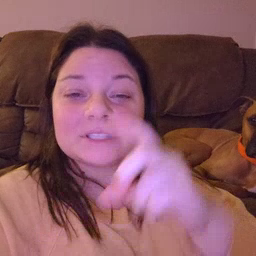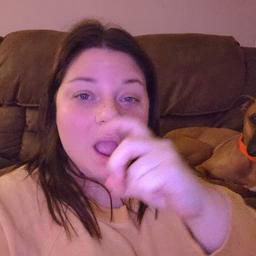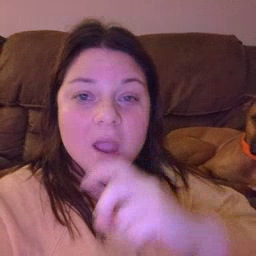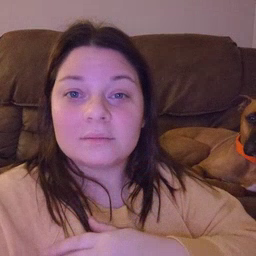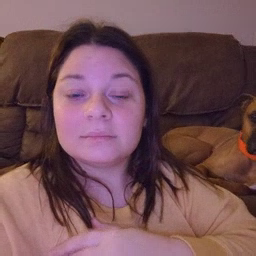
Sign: doll